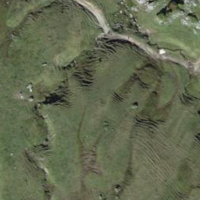
EUNIS habitat code: 23
Species observed at this site:
Forficula auricularia